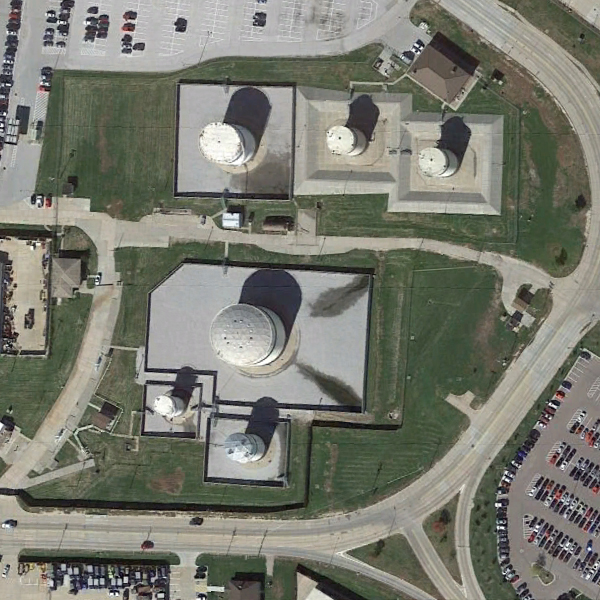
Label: StorageTanks